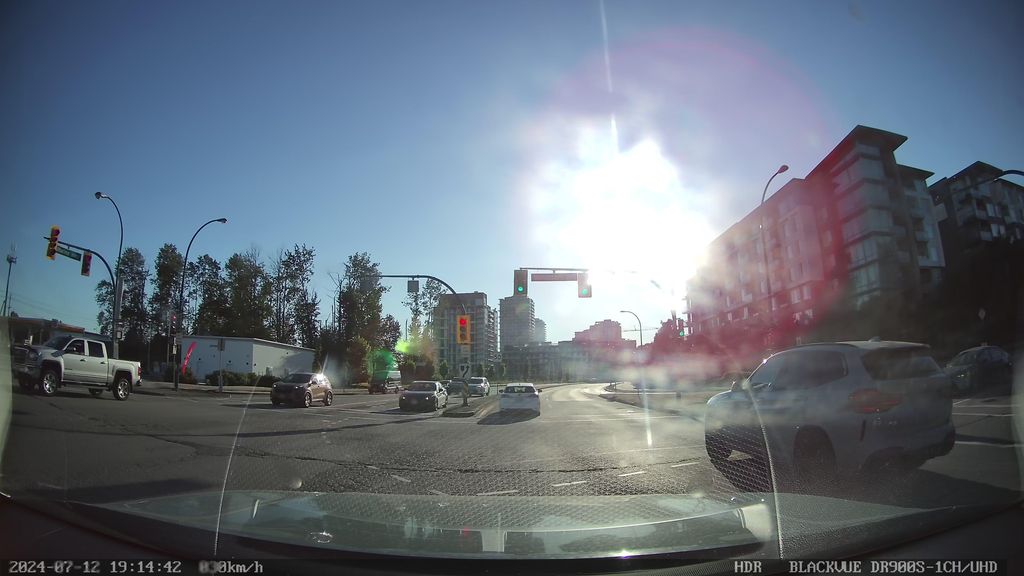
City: vancouver